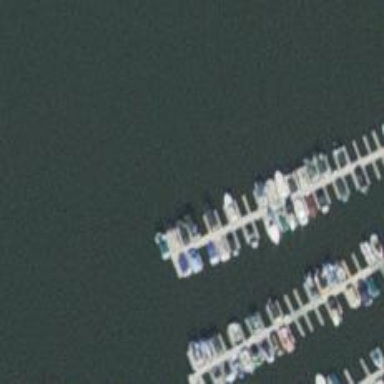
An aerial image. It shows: Man-made pier.